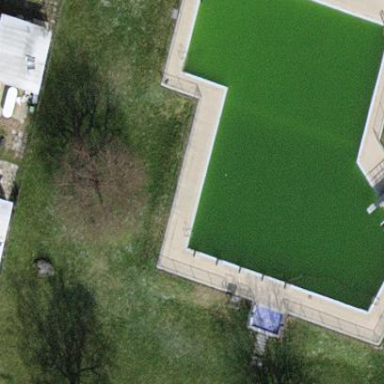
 perfect for swimming and other water activities."